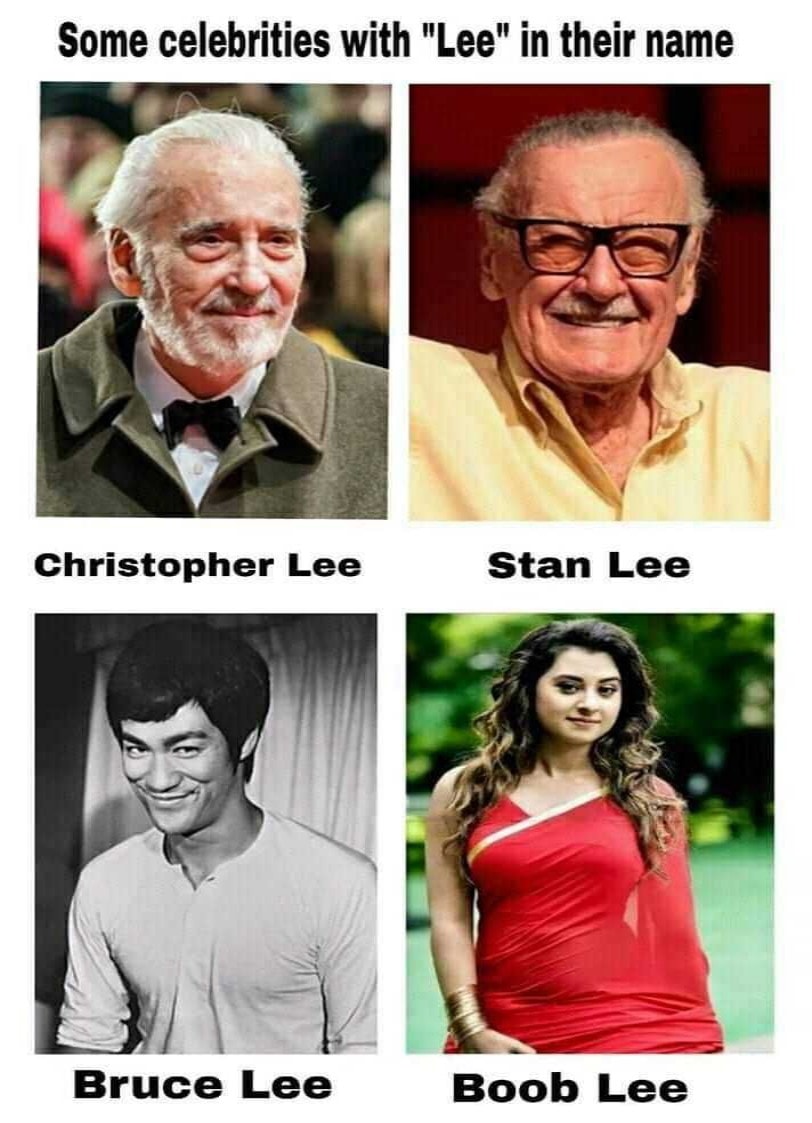
Caption: Some celebrities with "Lee" in their name   Christopher Lee   Stan Lee   Bruce Lee   Boob Lee
Label: non-hate